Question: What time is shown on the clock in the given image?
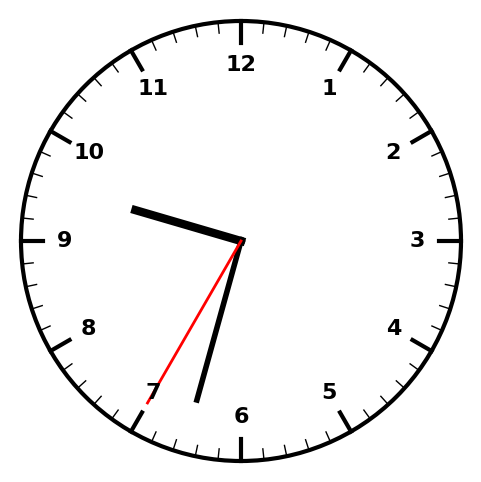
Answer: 09:32:35